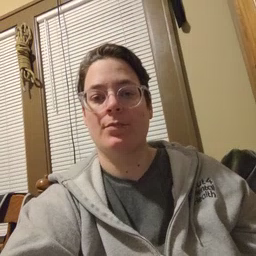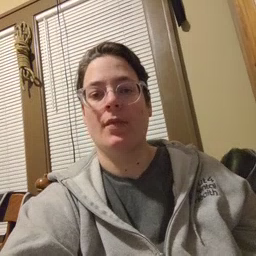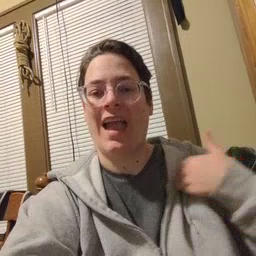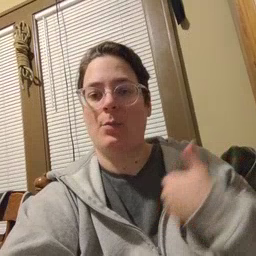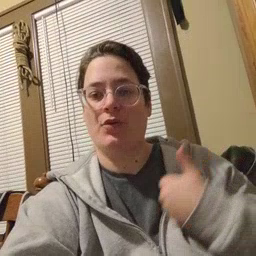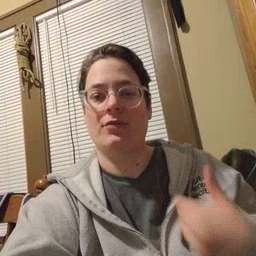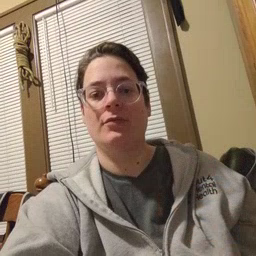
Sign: animal